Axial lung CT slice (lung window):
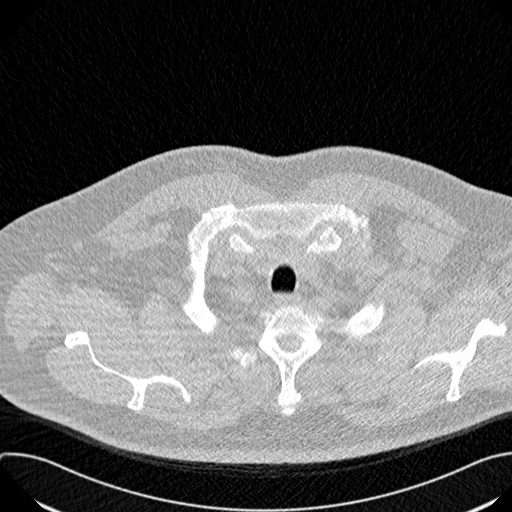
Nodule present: no